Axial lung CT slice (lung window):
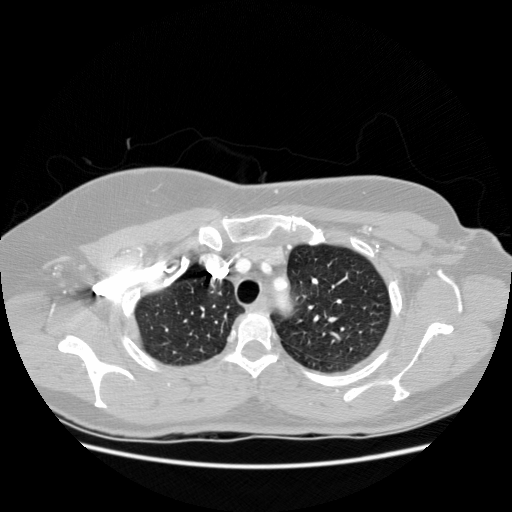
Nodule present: no